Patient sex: M
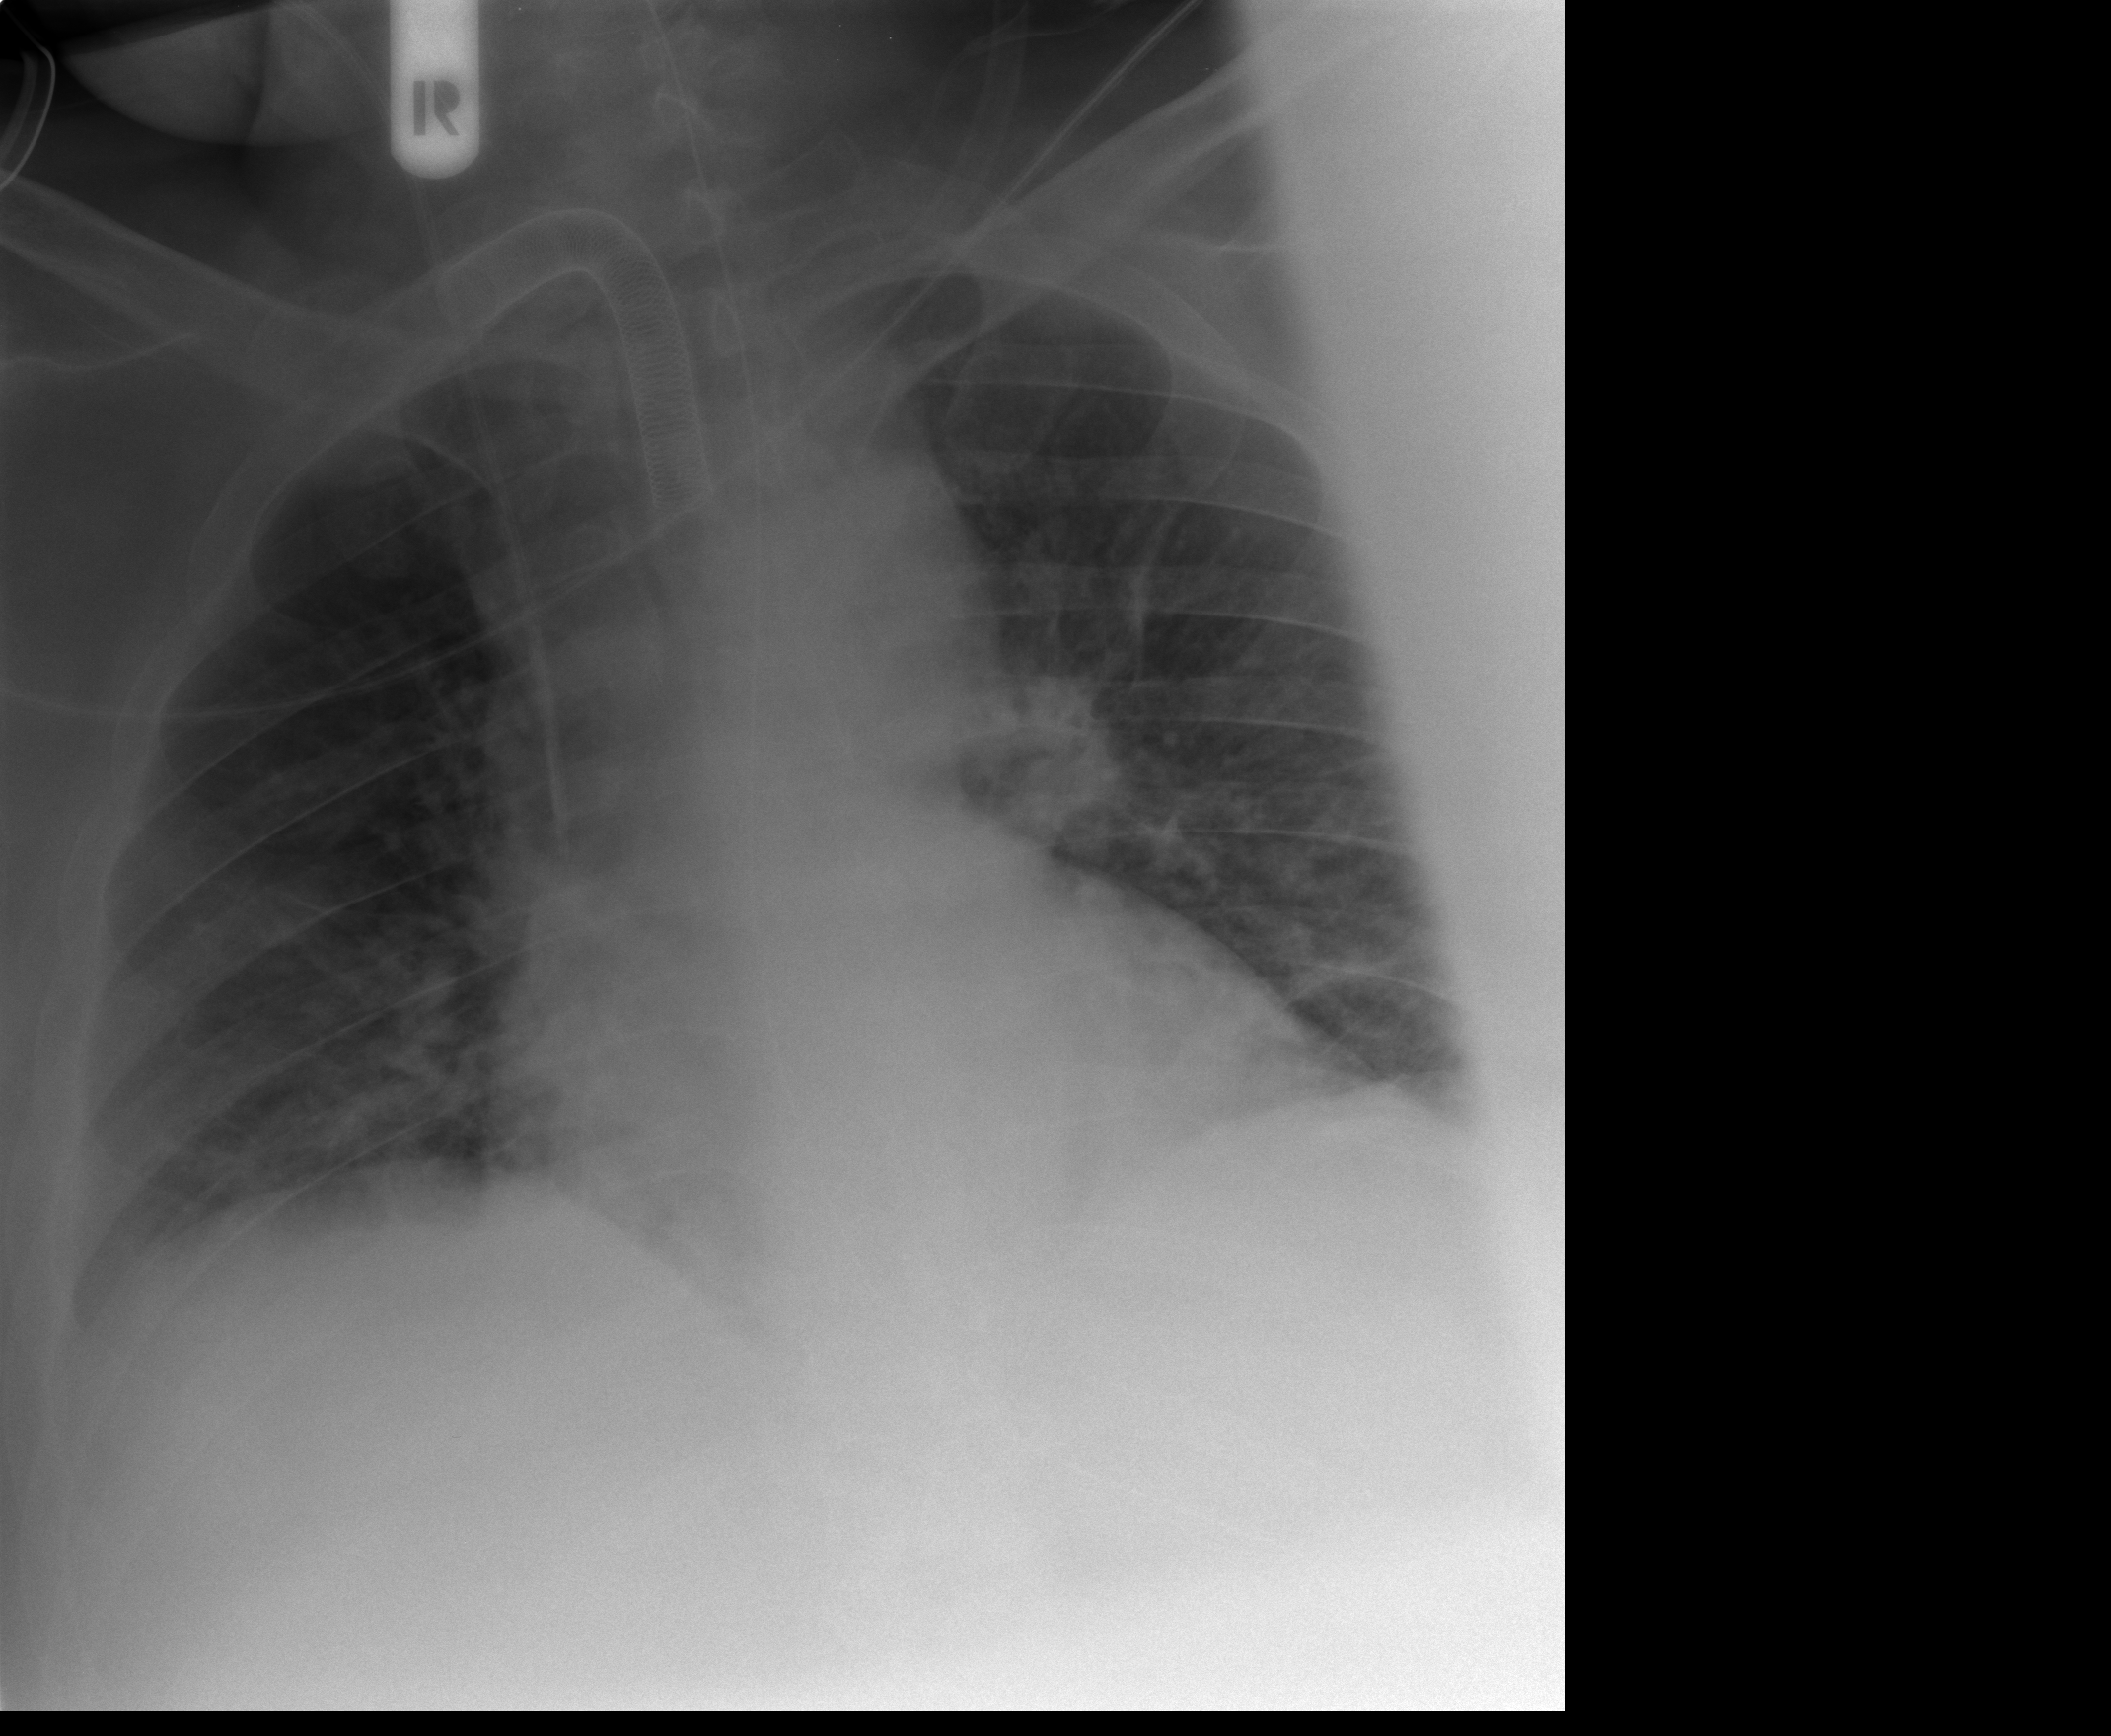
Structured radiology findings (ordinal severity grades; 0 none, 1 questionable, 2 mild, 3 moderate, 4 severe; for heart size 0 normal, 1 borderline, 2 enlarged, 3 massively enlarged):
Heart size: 2
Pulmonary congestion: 2
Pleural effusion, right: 2
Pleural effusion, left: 1
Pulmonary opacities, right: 0
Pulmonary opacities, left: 0
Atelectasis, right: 2
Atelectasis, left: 2